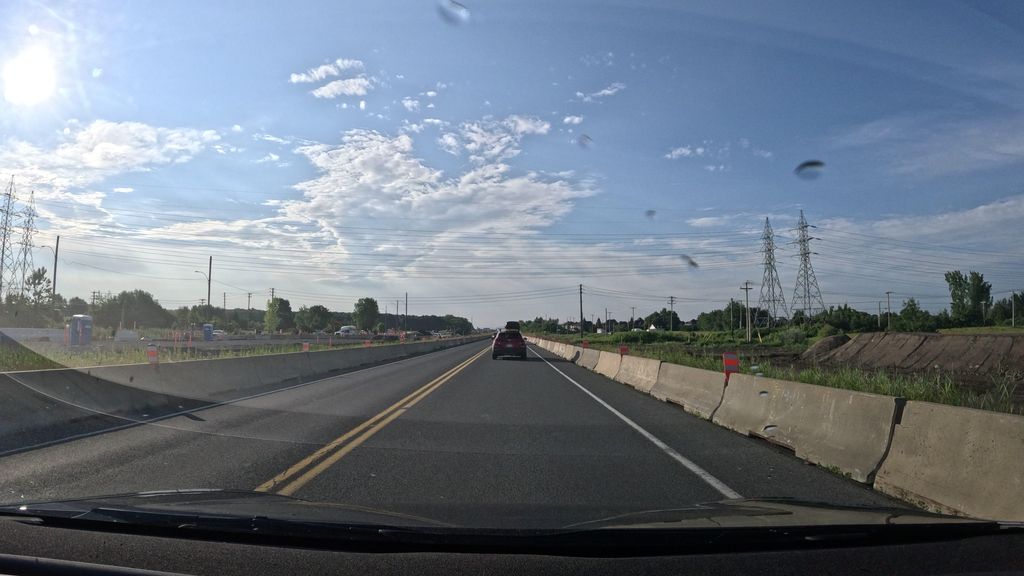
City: montreal